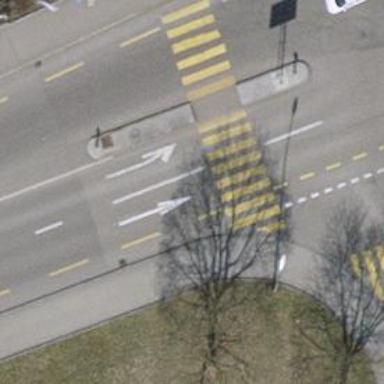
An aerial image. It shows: Zebra crossing marked on the road.